Question: I am looking for a custom calender widget to integrate in asp.net site. there is one for wordpress but i can not find it for asp.net..i need a widget like this

Thanks
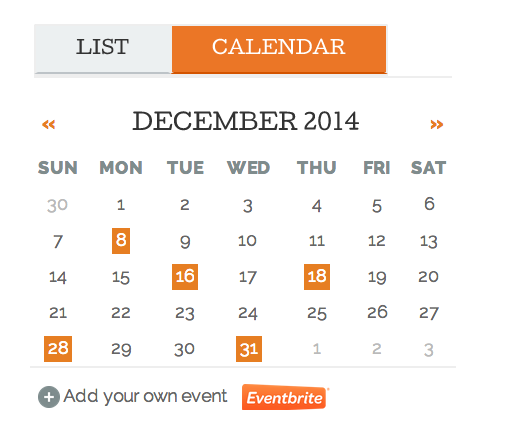
Answer: I am a product manager for the Eventbrite API, so hopefully I can help you out.
The Calendar that you're showing is an integration that was built for the WordPress.com platform, and isn't available elsewhere.
There is an open source library for .NET which you might find helpful: <URL>
Alternatively, Eventbrite does have a calendar widget that can be plugged into any website: <URL>
Hope that helps!